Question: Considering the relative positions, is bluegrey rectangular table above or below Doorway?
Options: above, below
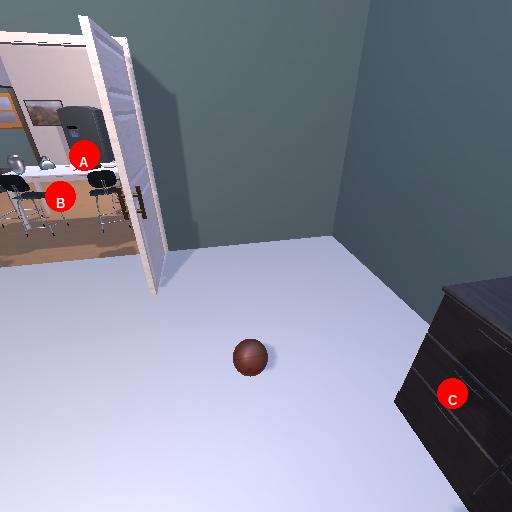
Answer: above